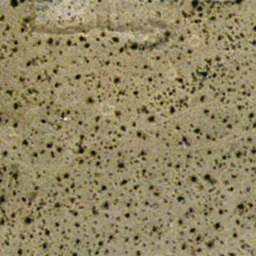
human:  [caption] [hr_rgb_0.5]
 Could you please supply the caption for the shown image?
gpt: There are some grey plants scattered on the ground .

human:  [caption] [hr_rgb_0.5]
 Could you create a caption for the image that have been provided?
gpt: This is a chaparral .

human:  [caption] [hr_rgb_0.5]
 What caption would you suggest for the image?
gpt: Lots of plants scattered on the ground. .

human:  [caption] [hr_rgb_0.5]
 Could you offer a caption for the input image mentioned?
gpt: Lots of plants scattered in the loess ground. .

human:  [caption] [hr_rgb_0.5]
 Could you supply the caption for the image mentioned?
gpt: Some grey plants are scattered in the loess ground .